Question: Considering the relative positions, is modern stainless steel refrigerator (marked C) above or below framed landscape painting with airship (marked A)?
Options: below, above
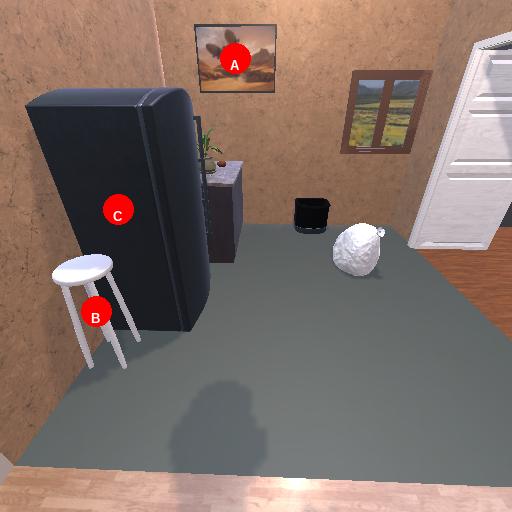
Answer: below